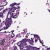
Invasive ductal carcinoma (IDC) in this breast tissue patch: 0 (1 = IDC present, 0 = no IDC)